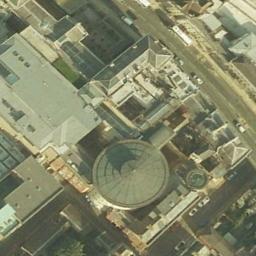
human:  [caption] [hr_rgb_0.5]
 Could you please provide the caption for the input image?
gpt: The church with a gray circular roof is surrounded by some buildings .

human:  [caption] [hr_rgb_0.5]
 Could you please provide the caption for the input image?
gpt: A church with a gray roof, The main house of the church has a round roof, Many buildings around the church and roads with many cars .

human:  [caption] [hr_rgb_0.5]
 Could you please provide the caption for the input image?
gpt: The tower of the church with a circular pointed roof and the rest of the church has some sloping roofs .

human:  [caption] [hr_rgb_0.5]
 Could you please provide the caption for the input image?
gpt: This is a church with a round building in the middle .

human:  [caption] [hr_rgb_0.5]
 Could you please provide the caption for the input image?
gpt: There are a lot of buildings beside the church .